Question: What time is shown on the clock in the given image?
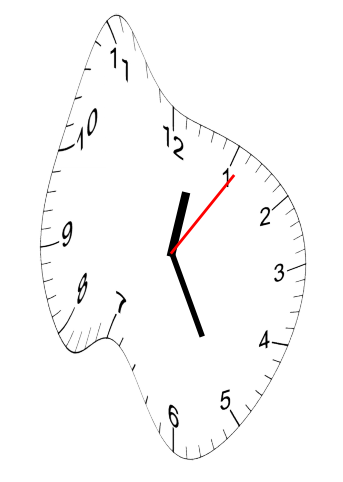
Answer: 12:25:06